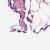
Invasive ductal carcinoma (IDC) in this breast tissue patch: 0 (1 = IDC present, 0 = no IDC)